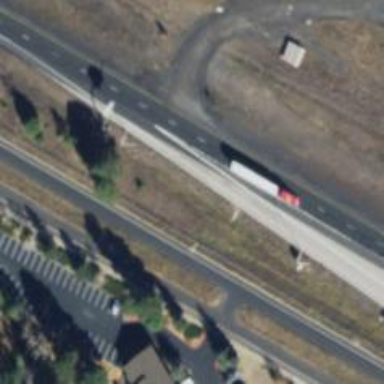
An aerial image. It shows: Asphalt motorway link.